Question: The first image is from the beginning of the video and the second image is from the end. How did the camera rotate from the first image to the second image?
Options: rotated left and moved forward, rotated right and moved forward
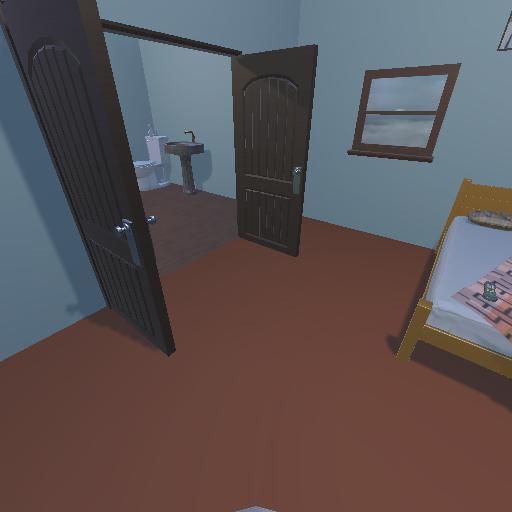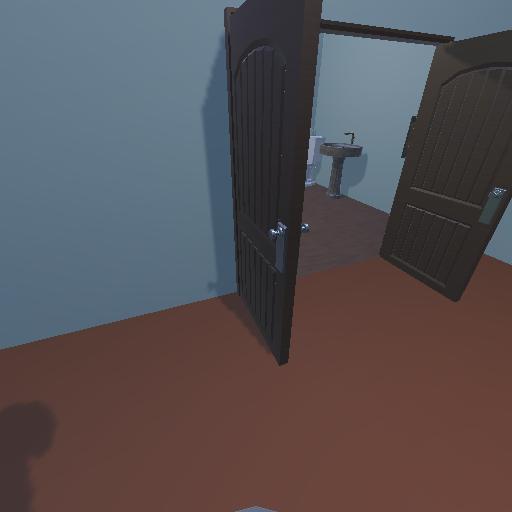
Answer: rotated left and moved forward